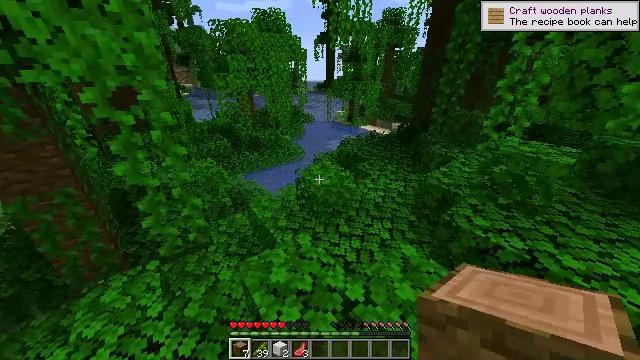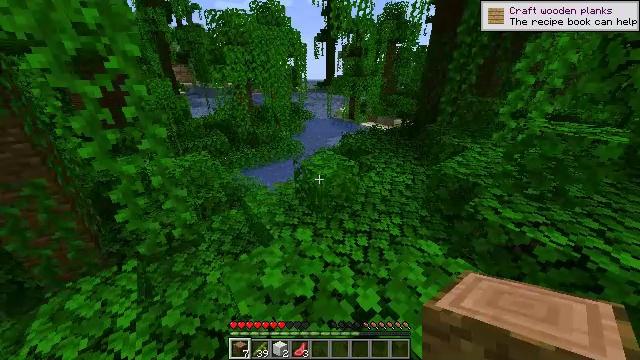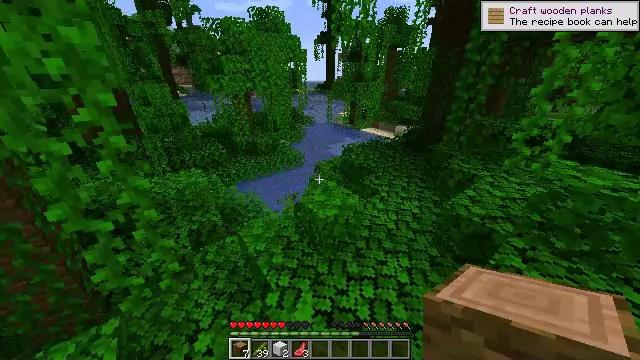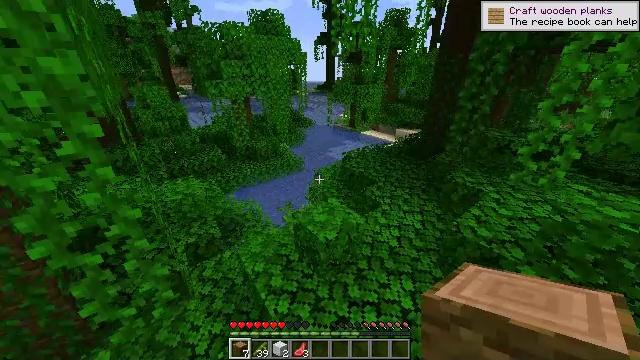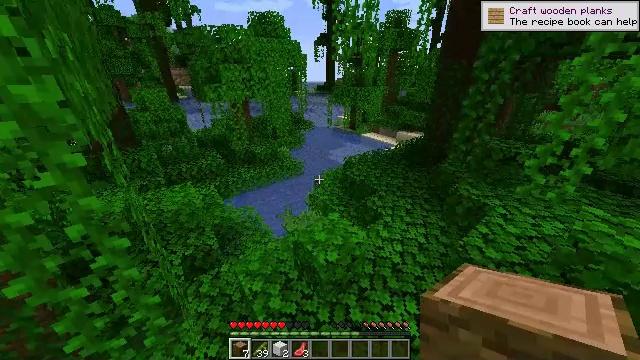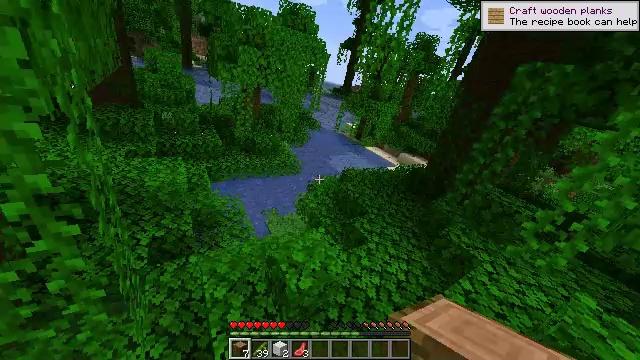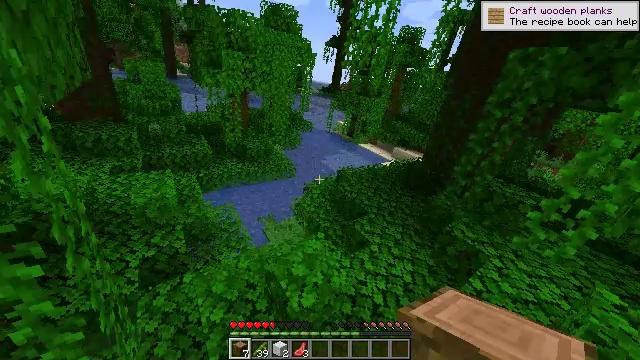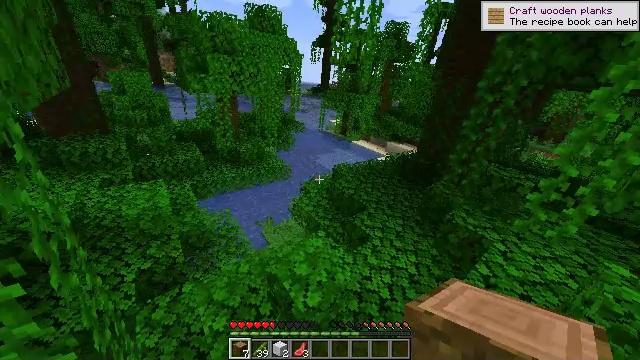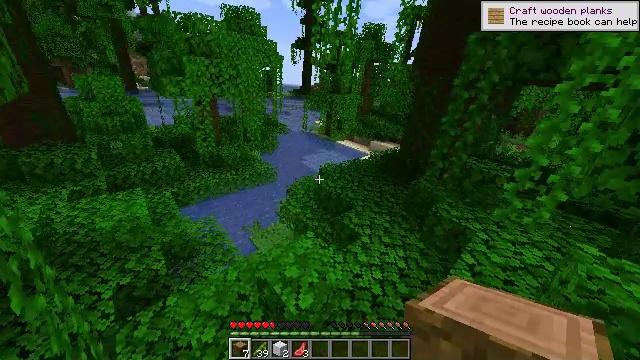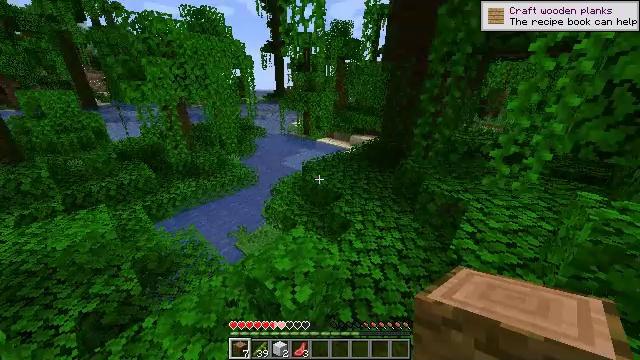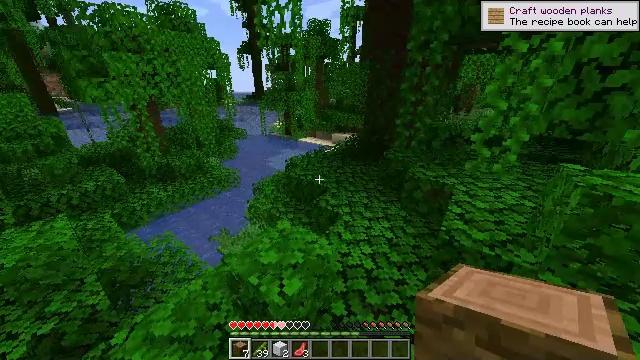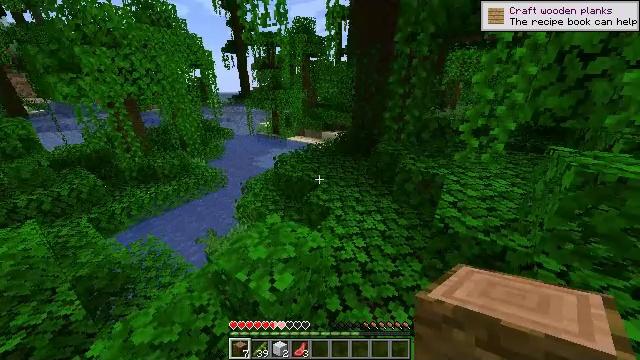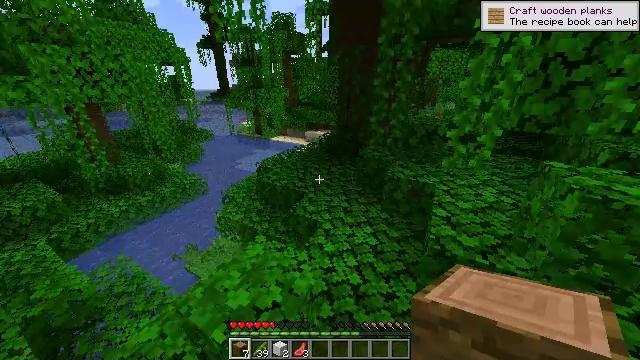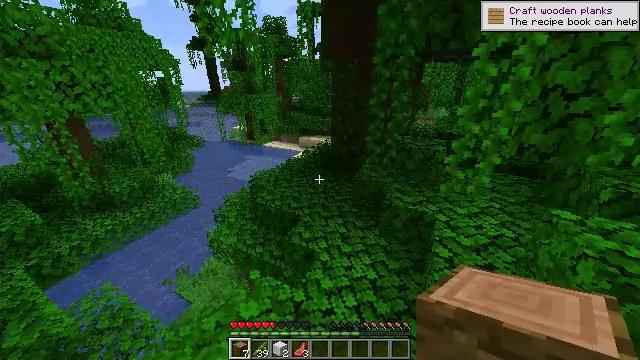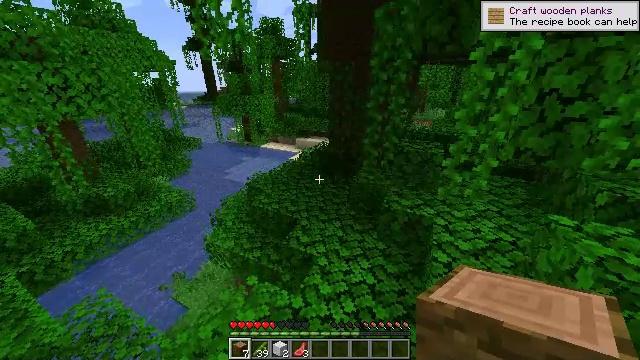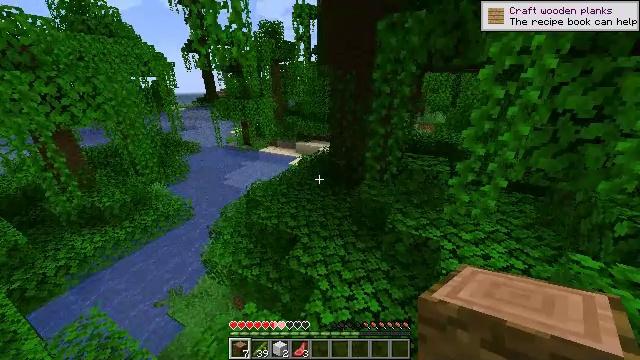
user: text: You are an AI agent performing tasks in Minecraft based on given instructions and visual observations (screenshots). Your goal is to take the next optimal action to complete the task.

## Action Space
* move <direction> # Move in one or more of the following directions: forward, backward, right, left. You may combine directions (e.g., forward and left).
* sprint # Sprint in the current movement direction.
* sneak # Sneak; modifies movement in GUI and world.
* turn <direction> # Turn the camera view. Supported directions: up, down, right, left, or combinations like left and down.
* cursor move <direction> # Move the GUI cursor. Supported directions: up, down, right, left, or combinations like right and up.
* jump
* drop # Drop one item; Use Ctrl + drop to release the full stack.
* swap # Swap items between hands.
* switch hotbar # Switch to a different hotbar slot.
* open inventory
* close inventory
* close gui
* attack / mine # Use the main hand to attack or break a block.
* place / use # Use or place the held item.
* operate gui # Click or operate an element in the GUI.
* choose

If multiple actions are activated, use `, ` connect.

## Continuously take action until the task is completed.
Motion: motion action
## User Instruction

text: Harvest bamboo from the farm.
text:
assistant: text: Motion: move forward, sprint, jump
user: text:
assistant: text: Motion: move forward, sprint, jump
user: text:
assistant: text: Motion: move forward, sprint, jump
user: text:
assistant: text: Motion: move forward, jump
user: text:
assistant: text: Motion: move forward, turn right, jump
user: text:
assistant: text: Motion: move forward, turn right, jump
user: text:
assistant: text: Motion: move forward, turn right, jump
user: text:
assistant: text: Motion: move forward, turn right, jump
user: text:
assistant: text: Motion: move forward, sprint, turn right, jump
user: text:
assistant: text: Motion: move forward, sprint, turn right, jump
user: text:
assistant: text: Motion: move forward, sprint, turn right, jump
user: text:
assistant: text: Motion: move forward, sprint, turn right, jump
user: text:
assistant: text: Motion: move forward, turn right, jump
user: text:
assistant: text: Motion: move forward, jump
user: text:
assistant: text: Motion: move forward, jump
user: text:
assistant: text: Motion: move forward, sprint, jump
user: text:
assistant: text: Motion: move forward, sprint, jump
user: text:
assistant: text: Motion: move forward, sprint, jump
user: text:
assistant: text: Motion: move forward, sprint, jump
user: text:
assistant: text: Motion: move forward, jump
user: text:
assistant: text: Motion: move forward, jump
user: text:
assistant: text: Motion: move forward, turn left, jump
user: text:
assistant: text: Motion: move forward, turn left and up, jump
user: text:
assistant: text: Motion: move forward, sprint, turn left and up, jump
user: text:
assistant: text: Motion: move forward, sprint, turn left and up, jump
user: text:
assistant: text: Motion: move forward, sprint, jump
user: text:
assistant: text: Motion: move forward, jump
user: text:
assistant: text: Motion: move forward, jump
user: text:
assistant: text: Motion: move forward, jump
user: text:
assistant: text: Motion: move forward, jump